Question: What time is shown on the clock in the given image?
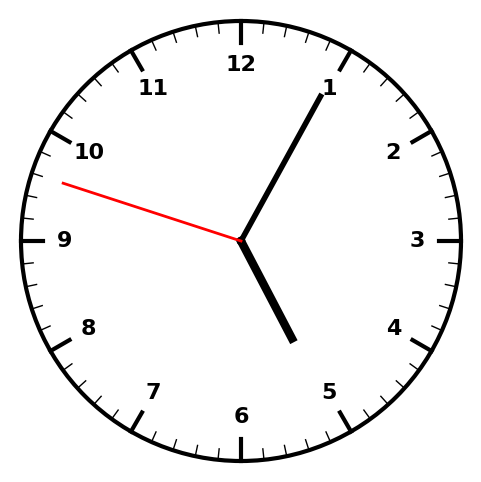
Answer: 05:04:48